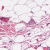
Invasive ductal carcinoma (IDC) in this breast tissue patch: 0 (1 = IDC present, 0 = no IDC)